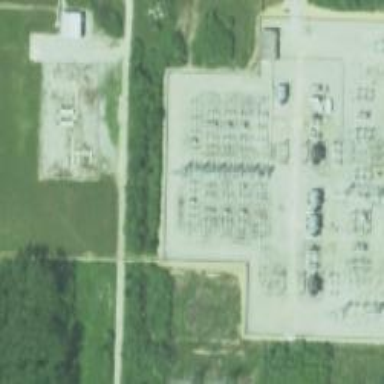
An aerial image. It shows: Switch for power supply.